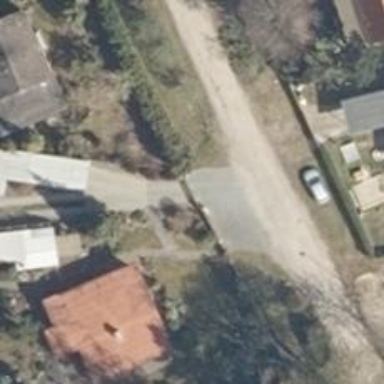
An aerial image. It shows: Driveway.